Interaction volume radius: 5 \u00c5
Interaction volume height: 10 \u00c5
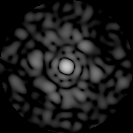
Disorder parameter: 0.8296